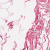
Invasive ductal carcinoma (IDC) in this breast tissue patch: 0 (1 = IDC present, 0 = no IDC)